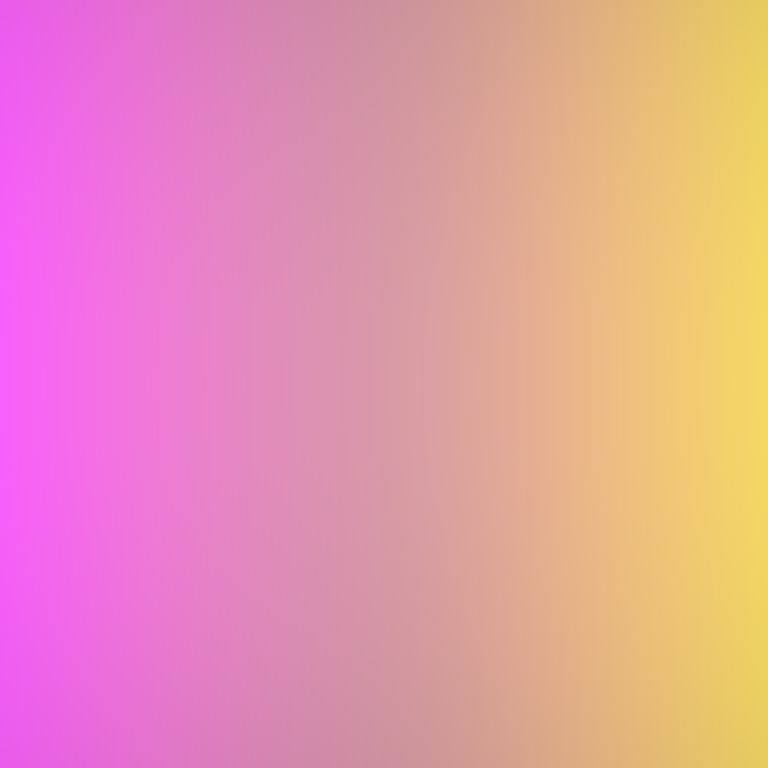
Abstract light effect, smooth gradient from soft pink to warm yellow, serene atmosphere, diffuse glow, no room, no furniture, no objects.